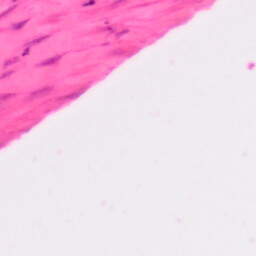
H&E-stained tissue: Colon